Field crop: maize
Growth stage: 2
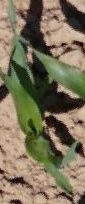
Species: maize